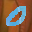
Label: 0